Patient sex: F
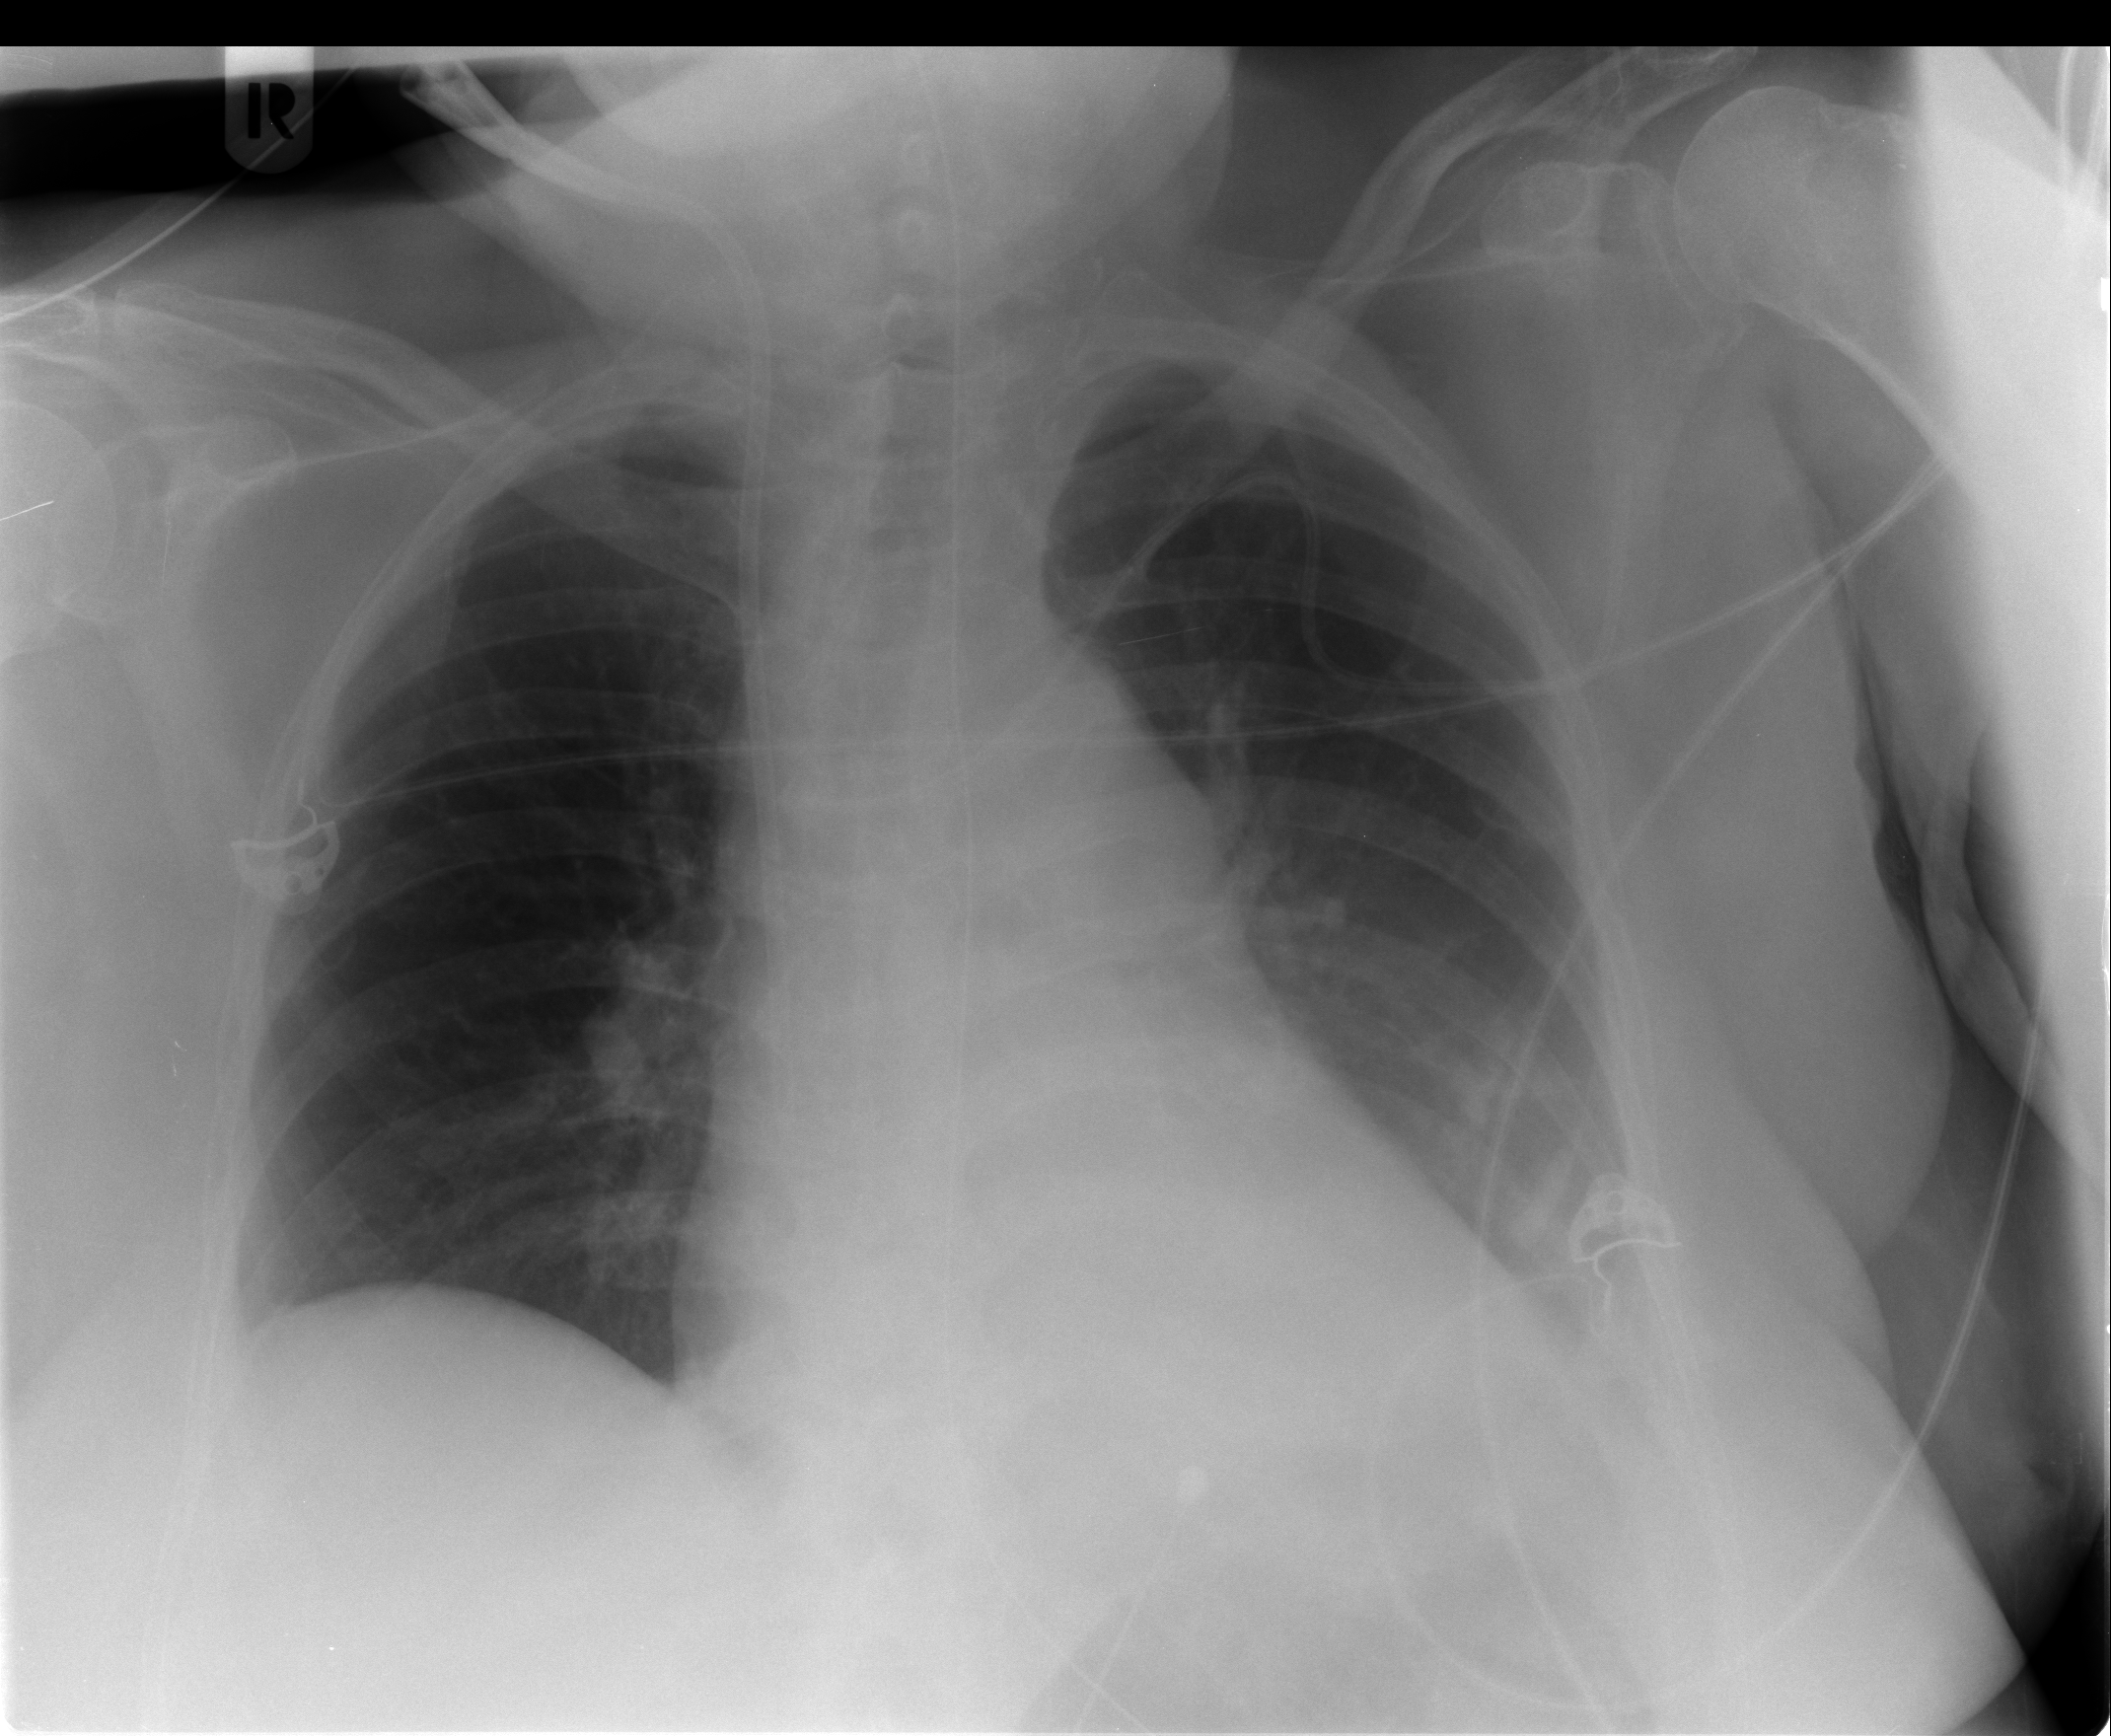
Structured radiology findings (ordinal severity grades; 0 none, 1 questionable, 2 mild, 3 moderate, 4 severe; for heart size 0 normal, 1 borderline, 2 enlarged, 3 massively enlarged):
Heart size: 2
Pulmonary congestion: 0
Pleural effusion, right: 0
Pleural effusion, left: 1
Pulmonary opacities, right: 0
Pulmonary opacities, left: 0
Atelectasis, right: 0
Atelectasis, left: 2